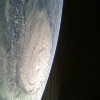
Label: cloud